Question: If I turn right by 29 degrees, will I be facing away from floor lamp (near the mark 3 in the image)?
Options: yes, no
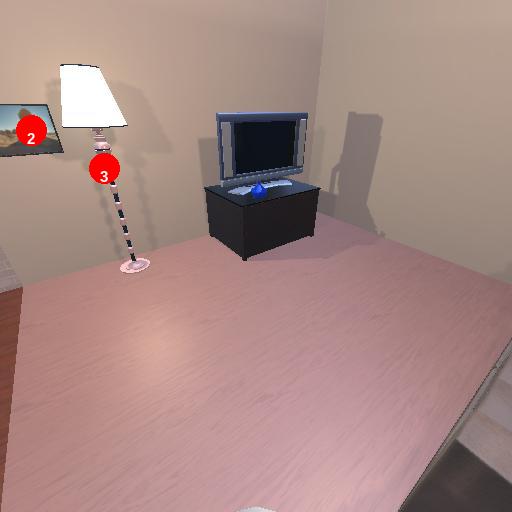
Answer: yes